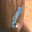
Label: 1